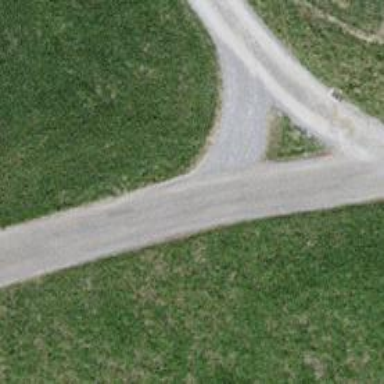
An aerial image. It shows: Unclassified road with asphalt surface and grade1 track type.